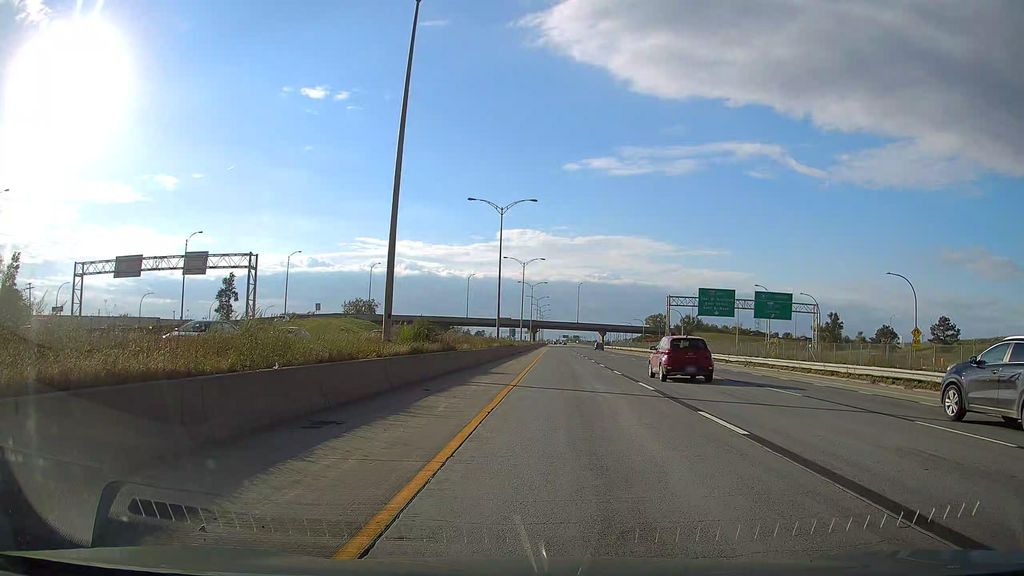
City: montreal